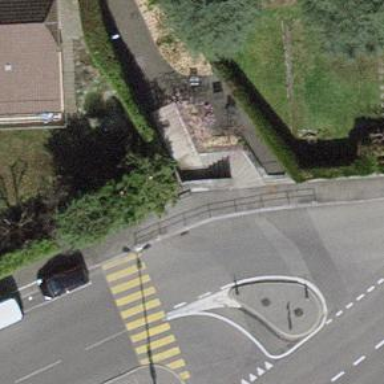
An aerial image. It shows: Set of steps on the road.